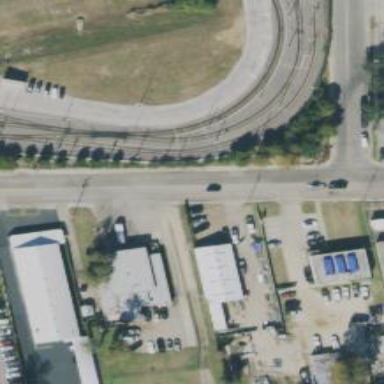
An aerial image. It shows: Light rail service yard with electrified contact lines.